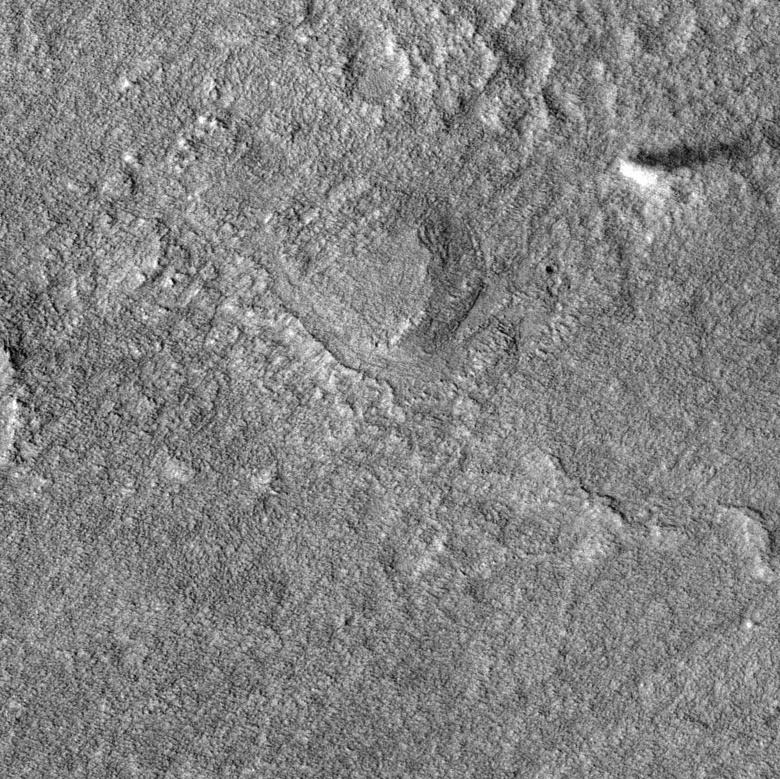
Label: dustdevil